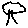
Label: tree